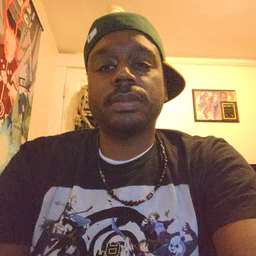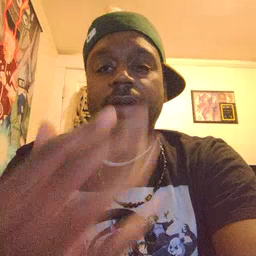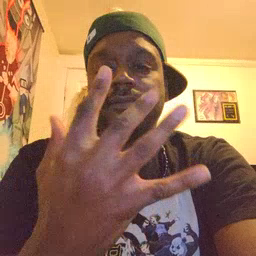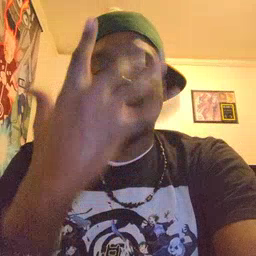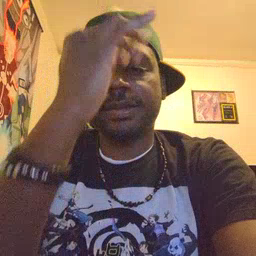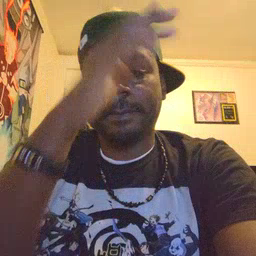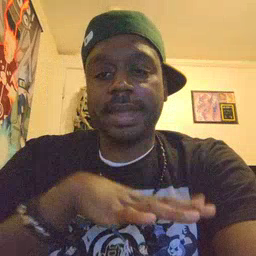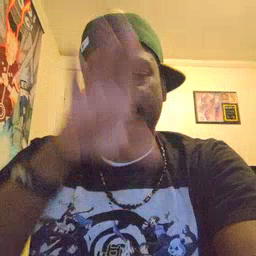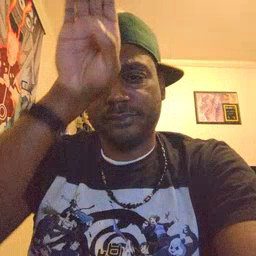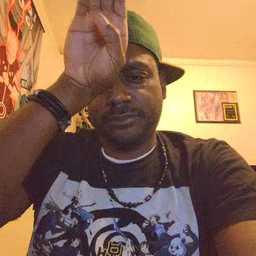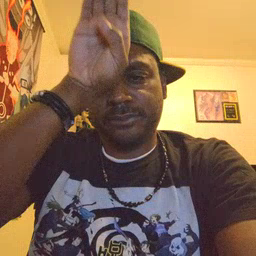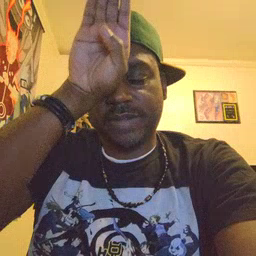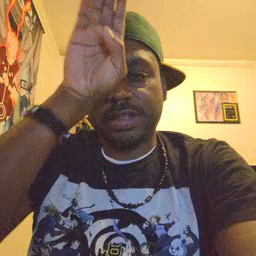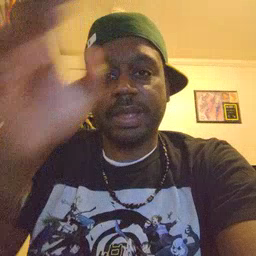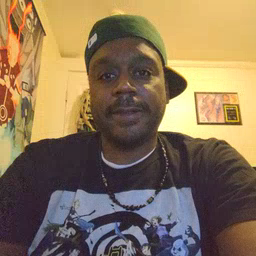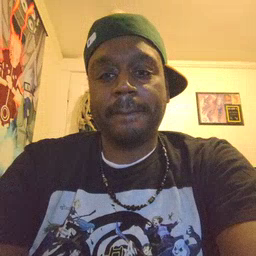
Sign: fireman